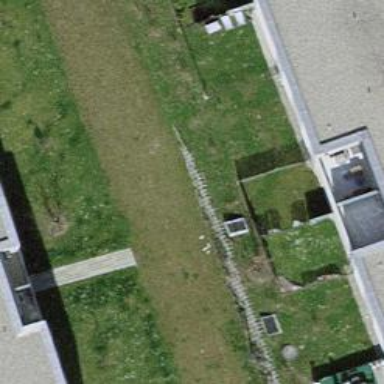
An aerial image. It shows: Footway with grass paver surface.